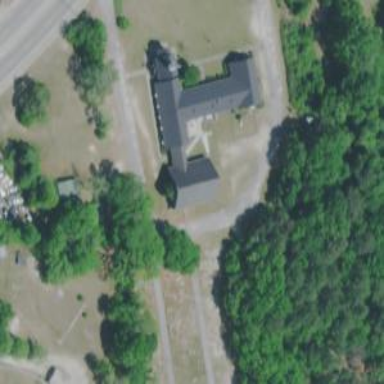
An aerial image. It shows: Building that serves as place of worship.